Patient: sex M, age 75
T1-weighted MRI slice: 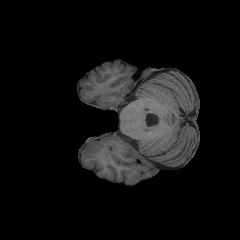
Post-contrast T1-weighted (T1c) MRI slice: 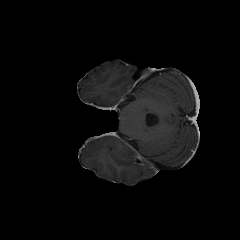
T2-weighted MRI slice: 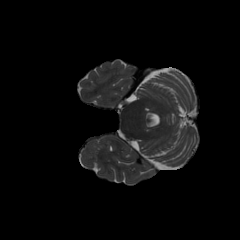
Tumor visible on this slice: no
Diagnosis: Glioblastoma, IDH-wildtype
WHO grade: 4